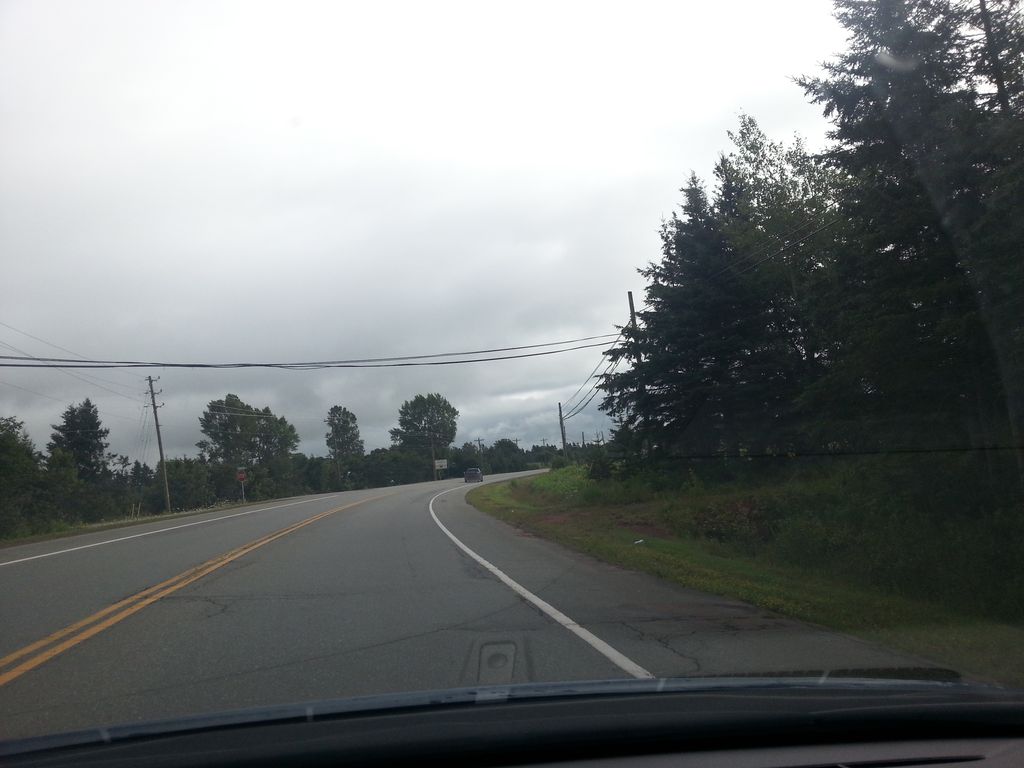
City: charlottetown